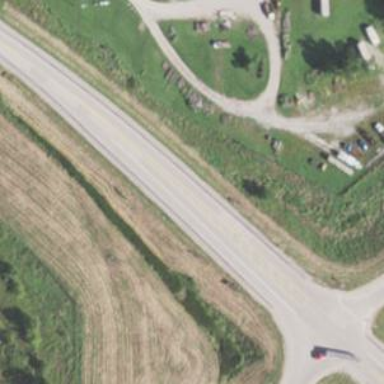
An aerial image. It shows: Primary highway.